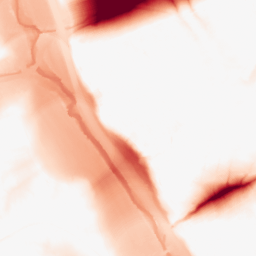
Category: morphological
Decomposition family: tophat
Decomposition parameters: size: 50
mode: black
Upsampling method: bicubic
Upsampling parameters: scale: 4
Upsampling scale: 4